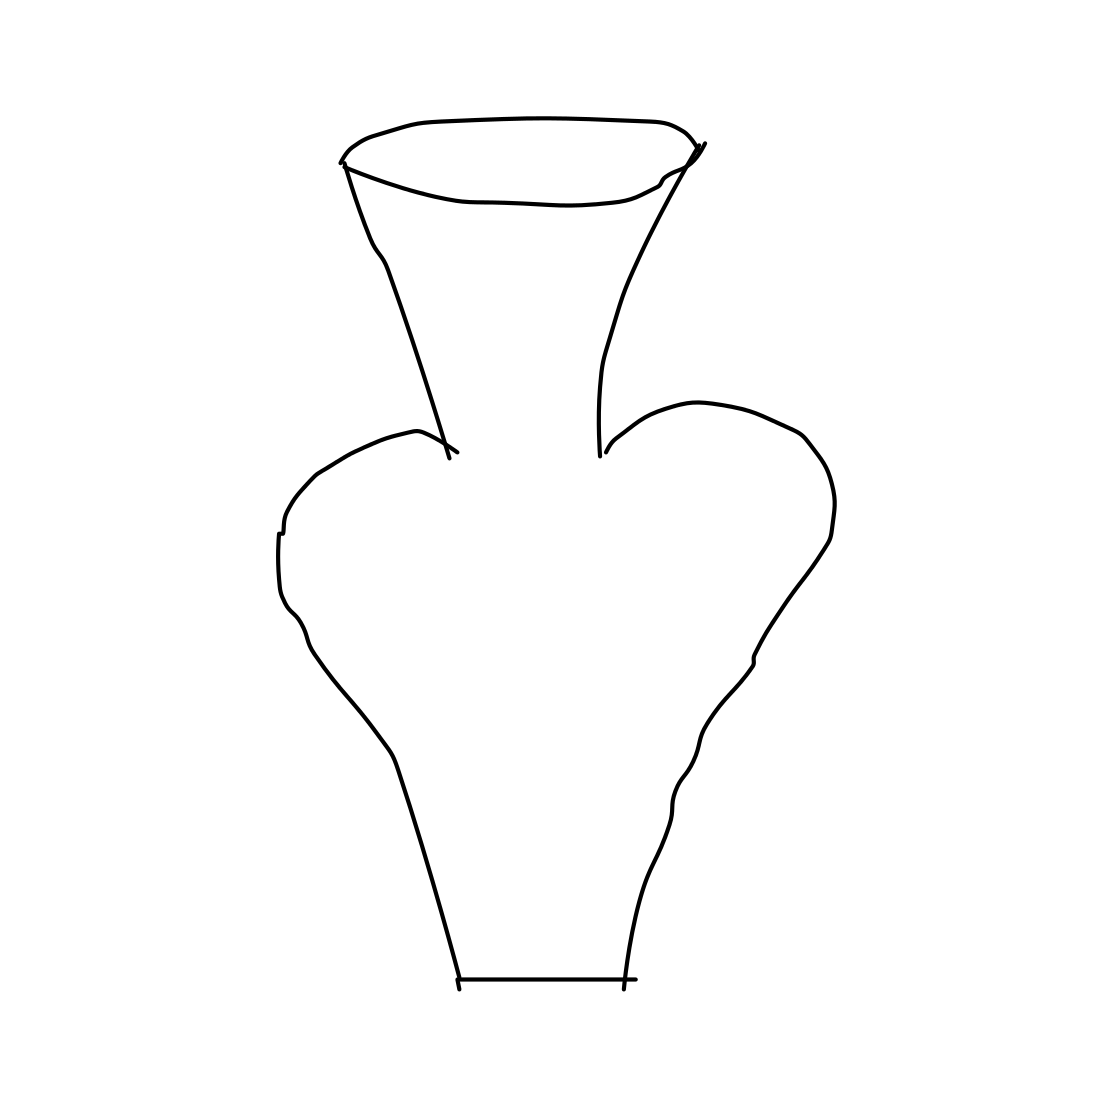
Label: vase